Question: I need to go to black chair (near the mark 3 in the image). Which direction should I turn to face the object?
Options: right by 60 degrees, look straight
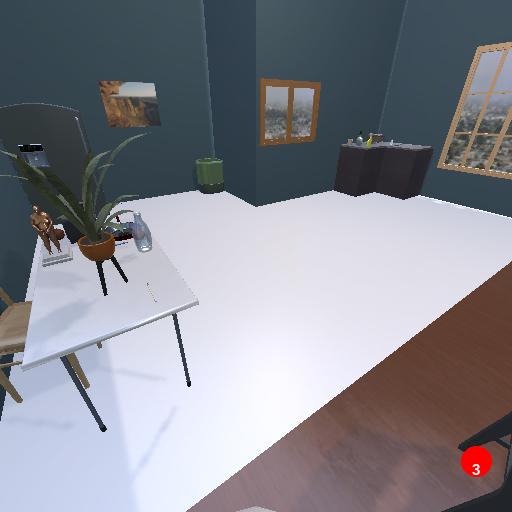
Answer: right by 60 degrees